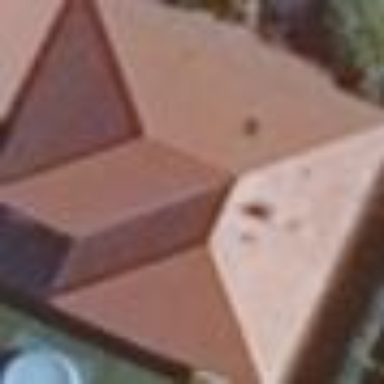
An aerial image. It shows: Building with hipped roof shape.